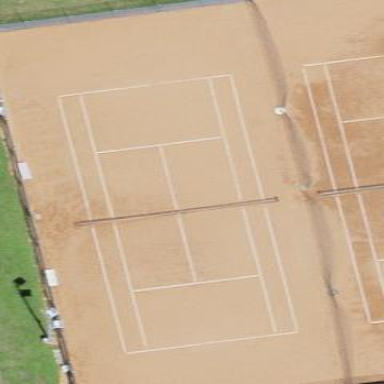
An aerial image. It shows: Tennis court on pitch designated for leisure land.